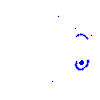
Particle: kaon